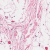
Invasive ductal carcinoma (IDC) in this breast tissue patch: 0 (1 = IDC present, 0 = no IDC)